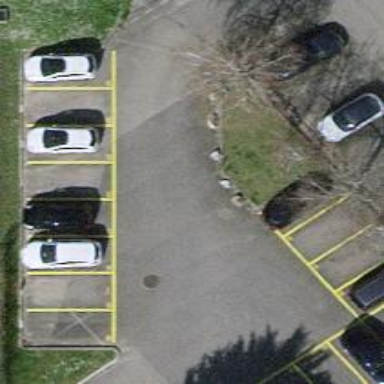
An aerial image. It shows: Car-sharing service available at this location.